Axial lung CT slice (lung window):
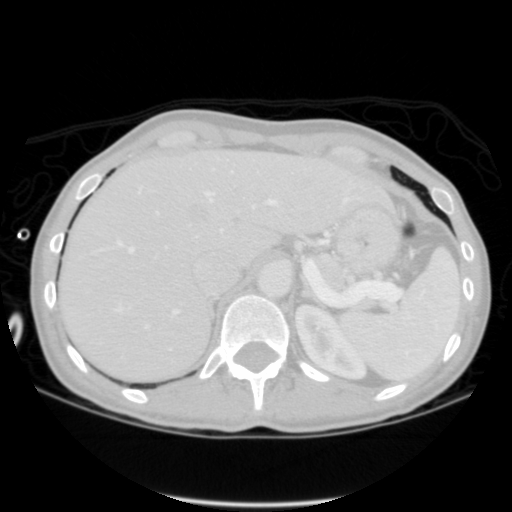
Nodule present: no